Field crop: tomato
Growth stage: 1
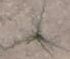
Species: cyperus